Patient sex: F
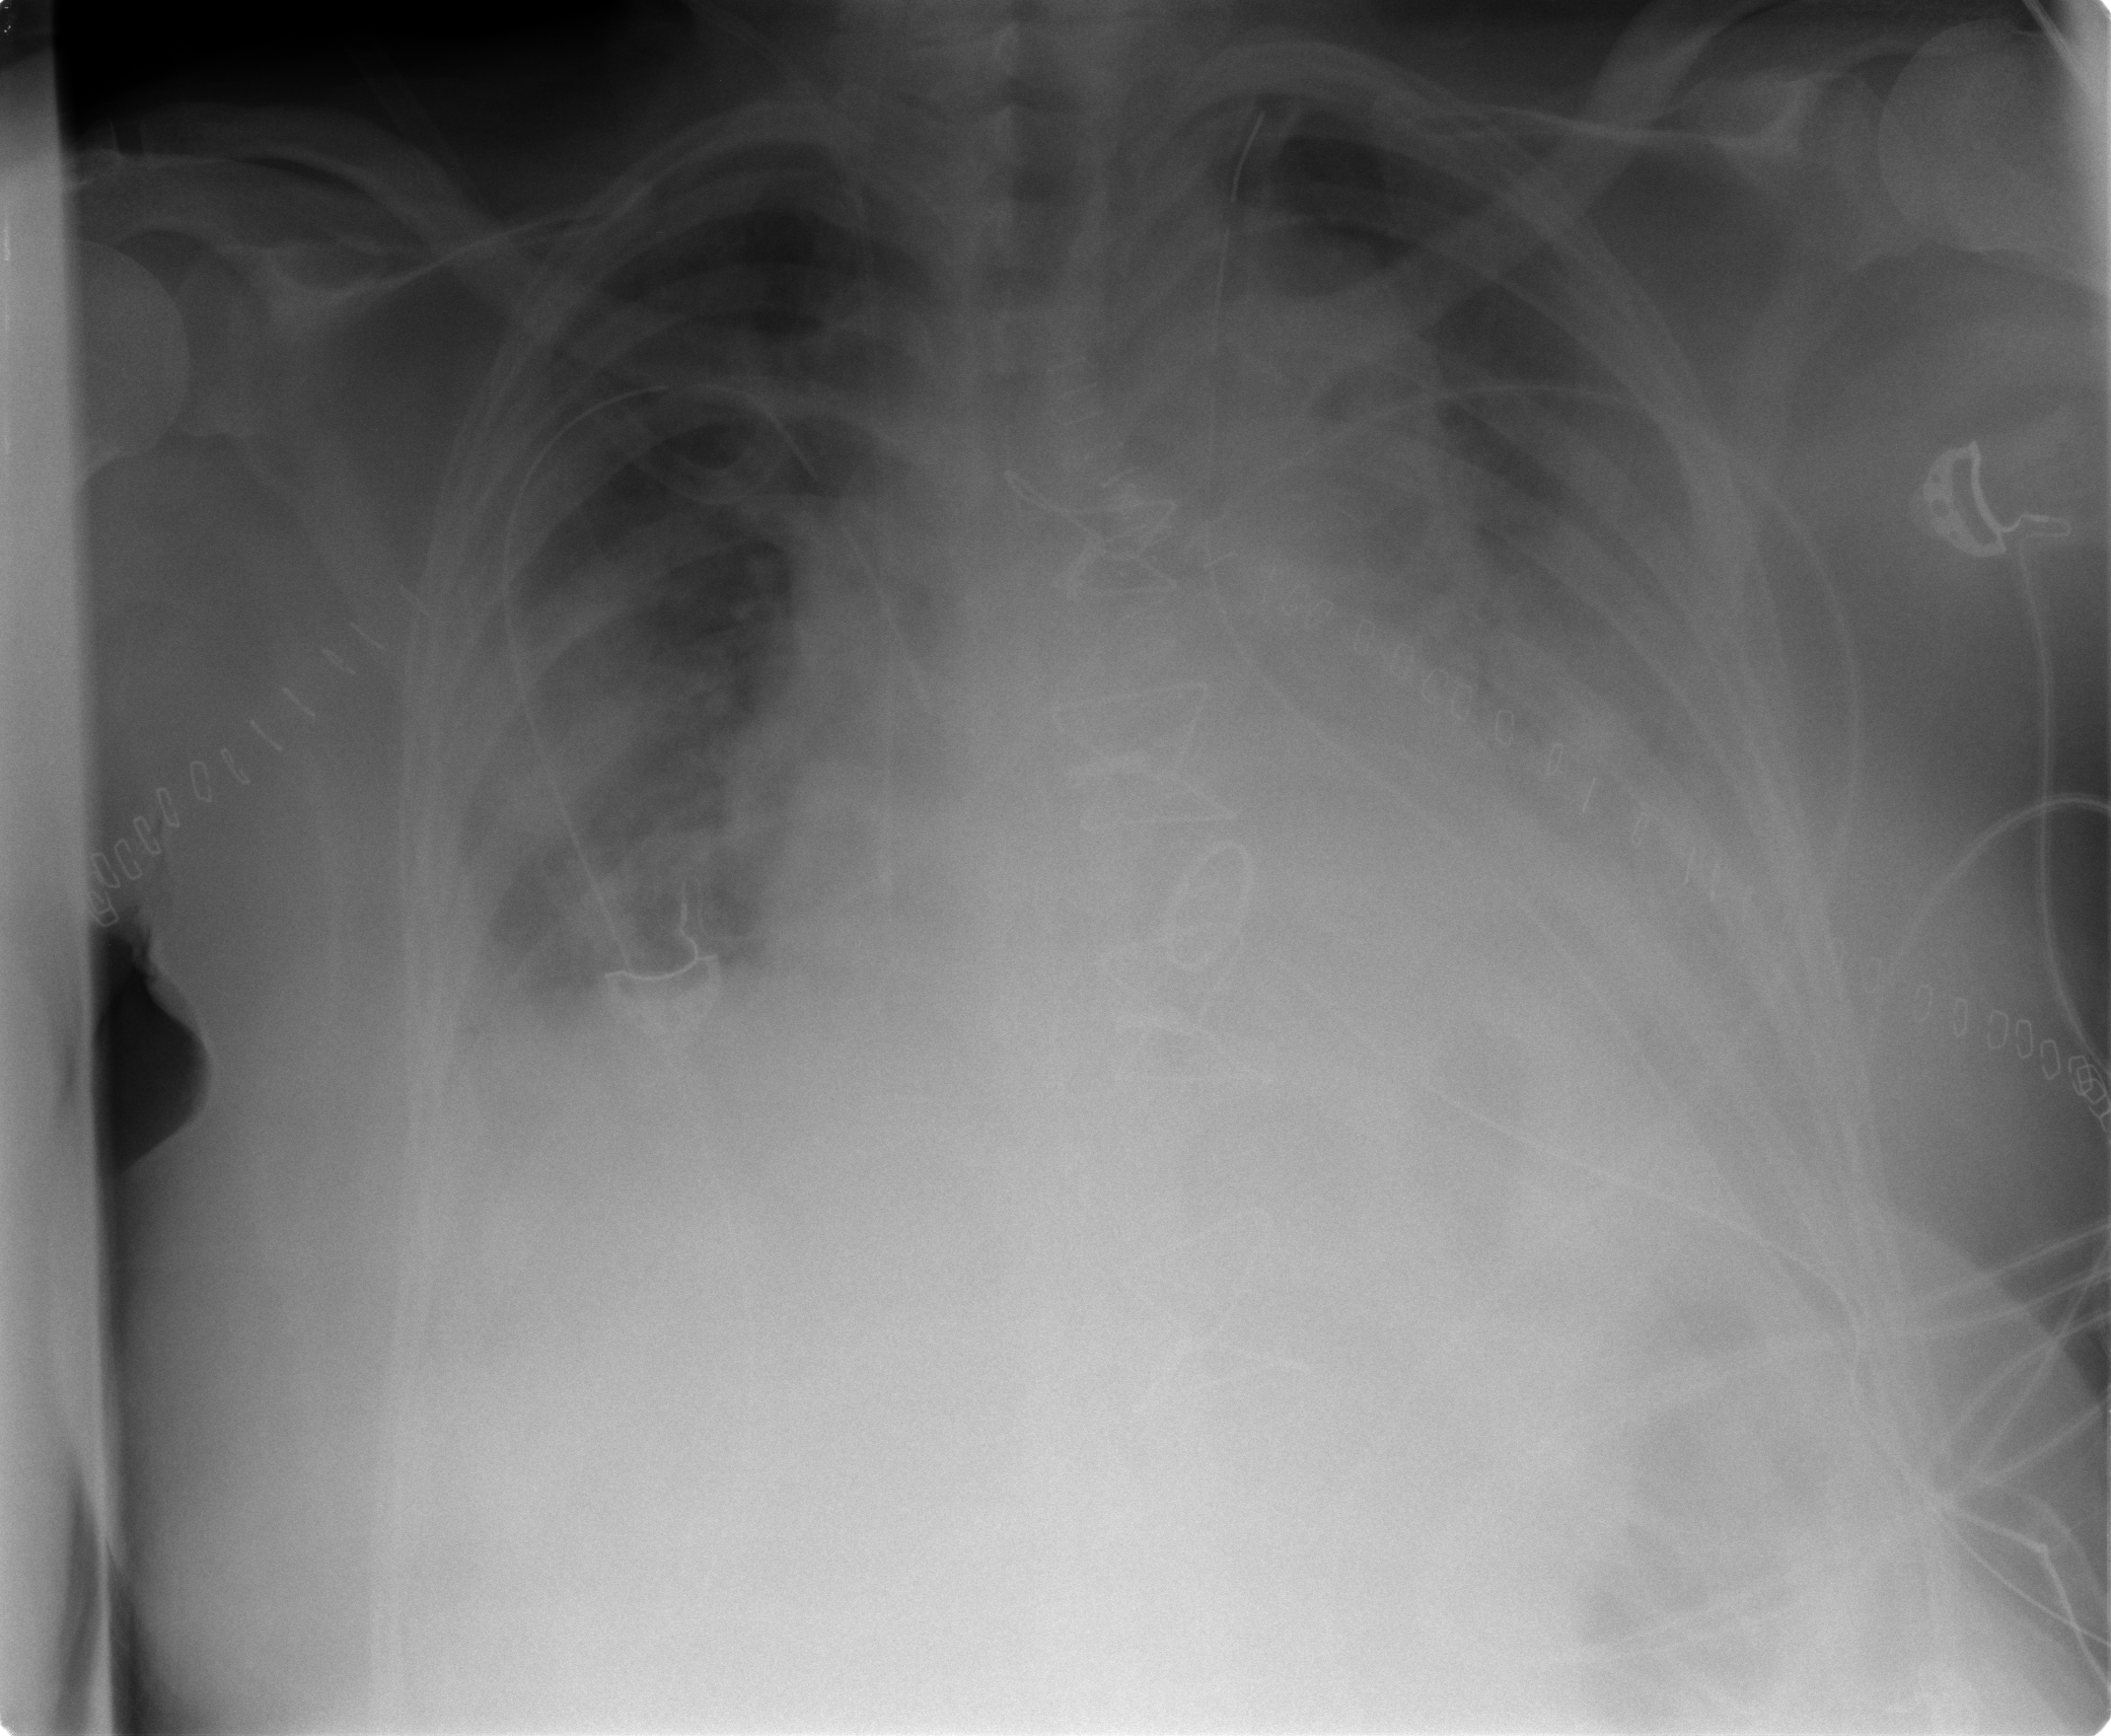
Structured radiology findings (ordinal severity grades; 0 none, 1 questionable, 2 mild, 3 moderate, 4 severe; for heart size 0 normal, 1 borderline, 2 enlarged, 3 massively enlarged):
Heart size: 2
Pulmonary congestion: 2
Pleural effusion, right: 2
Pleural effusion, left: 2
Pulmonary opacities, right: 2
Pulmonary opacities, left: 2
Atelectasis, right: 3
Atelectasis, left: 3